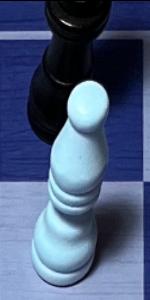
Label: Bishop_White